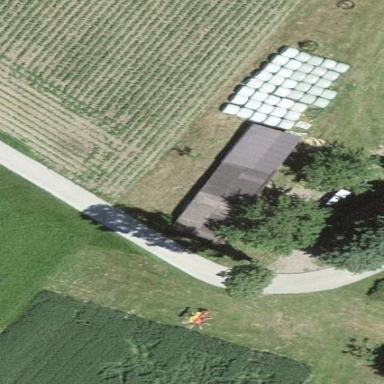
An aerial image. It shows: Barn.